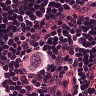
Metastatic tissue present: yes